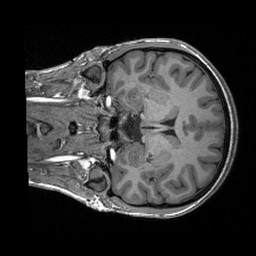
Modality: T1w
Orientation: coronal
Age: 19
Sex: female
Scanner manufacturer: siemens
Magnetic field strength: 3 T
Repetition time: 2.4 s
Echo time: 0.00191 s